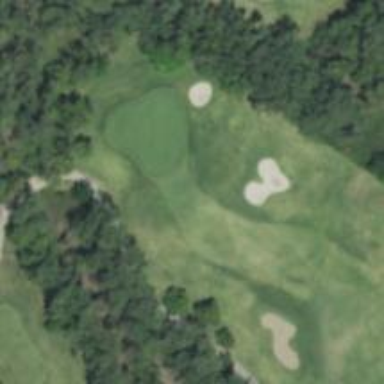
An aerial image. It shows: Golf hole.